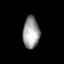
Tissue: lung
Cell type: Fibroblasts
Senescence score: 0.545
Nuclear area (px): 512
Mean DAPI intensity: 157.678